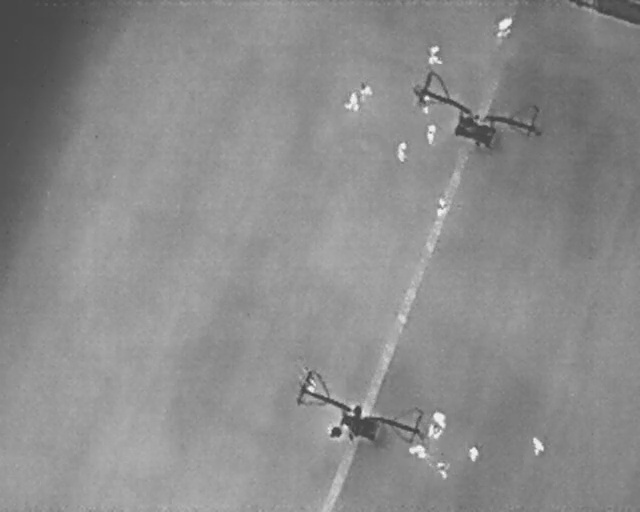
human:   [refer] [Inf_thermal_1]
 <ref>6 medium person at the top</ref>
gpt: <box>[[66, 9, 69, 12, 2], [55, 16, 58, 19, 2], [53, 18, 56, 21, 2], [64, 19, 68, 21, 2], [65, 25, 68, 27, 4], [61, 28, 64, 30, 5]]</box>

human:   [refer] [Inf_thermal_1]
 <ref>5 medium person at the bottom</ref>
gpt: <box>[[47, 74, 49, 76, 2], [67, 80, 70, 82, 139], [66, 82, 69, 85, 2], [63, 86, 66, 90, 2], [67, 90, 70, 93, 2]]</box>

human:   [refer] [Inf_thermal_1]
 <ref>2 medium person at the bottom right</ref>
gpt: <box>[[72, 87, 75, 89, 2], [82, 85, 85, 88, 2]]</box>